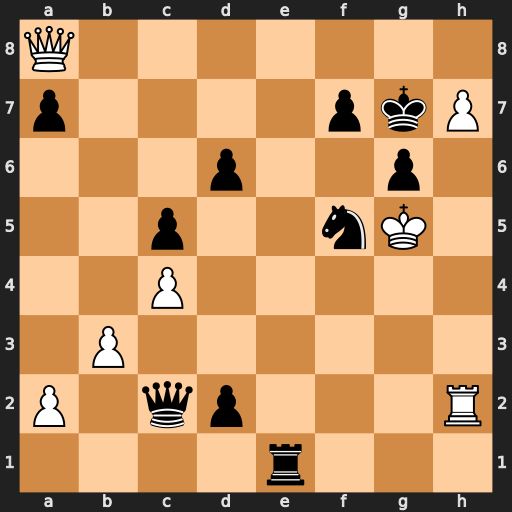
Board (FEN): Q7/p4pkP/3p2p1/2p2nK1/2P5/1P6/P1qp3R/4r3
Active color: w
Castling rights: -
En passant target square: -
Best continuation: h8=B#